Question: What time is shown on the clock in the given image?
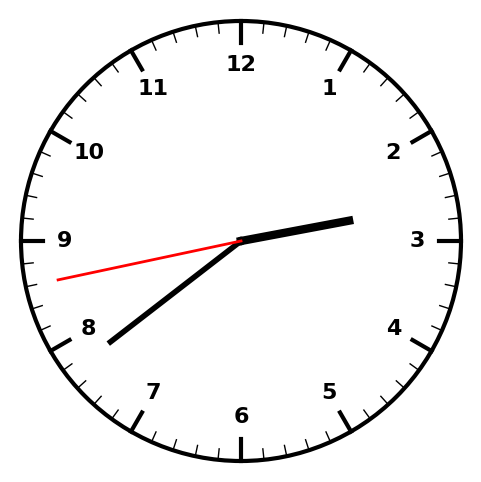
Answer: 02:38:43